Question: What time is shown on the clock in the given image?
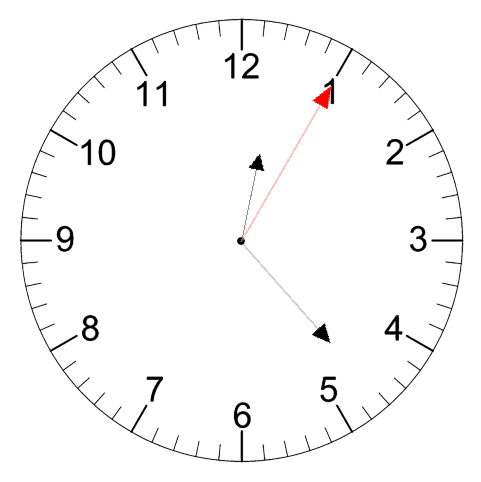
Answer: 12:23:05